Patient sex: F
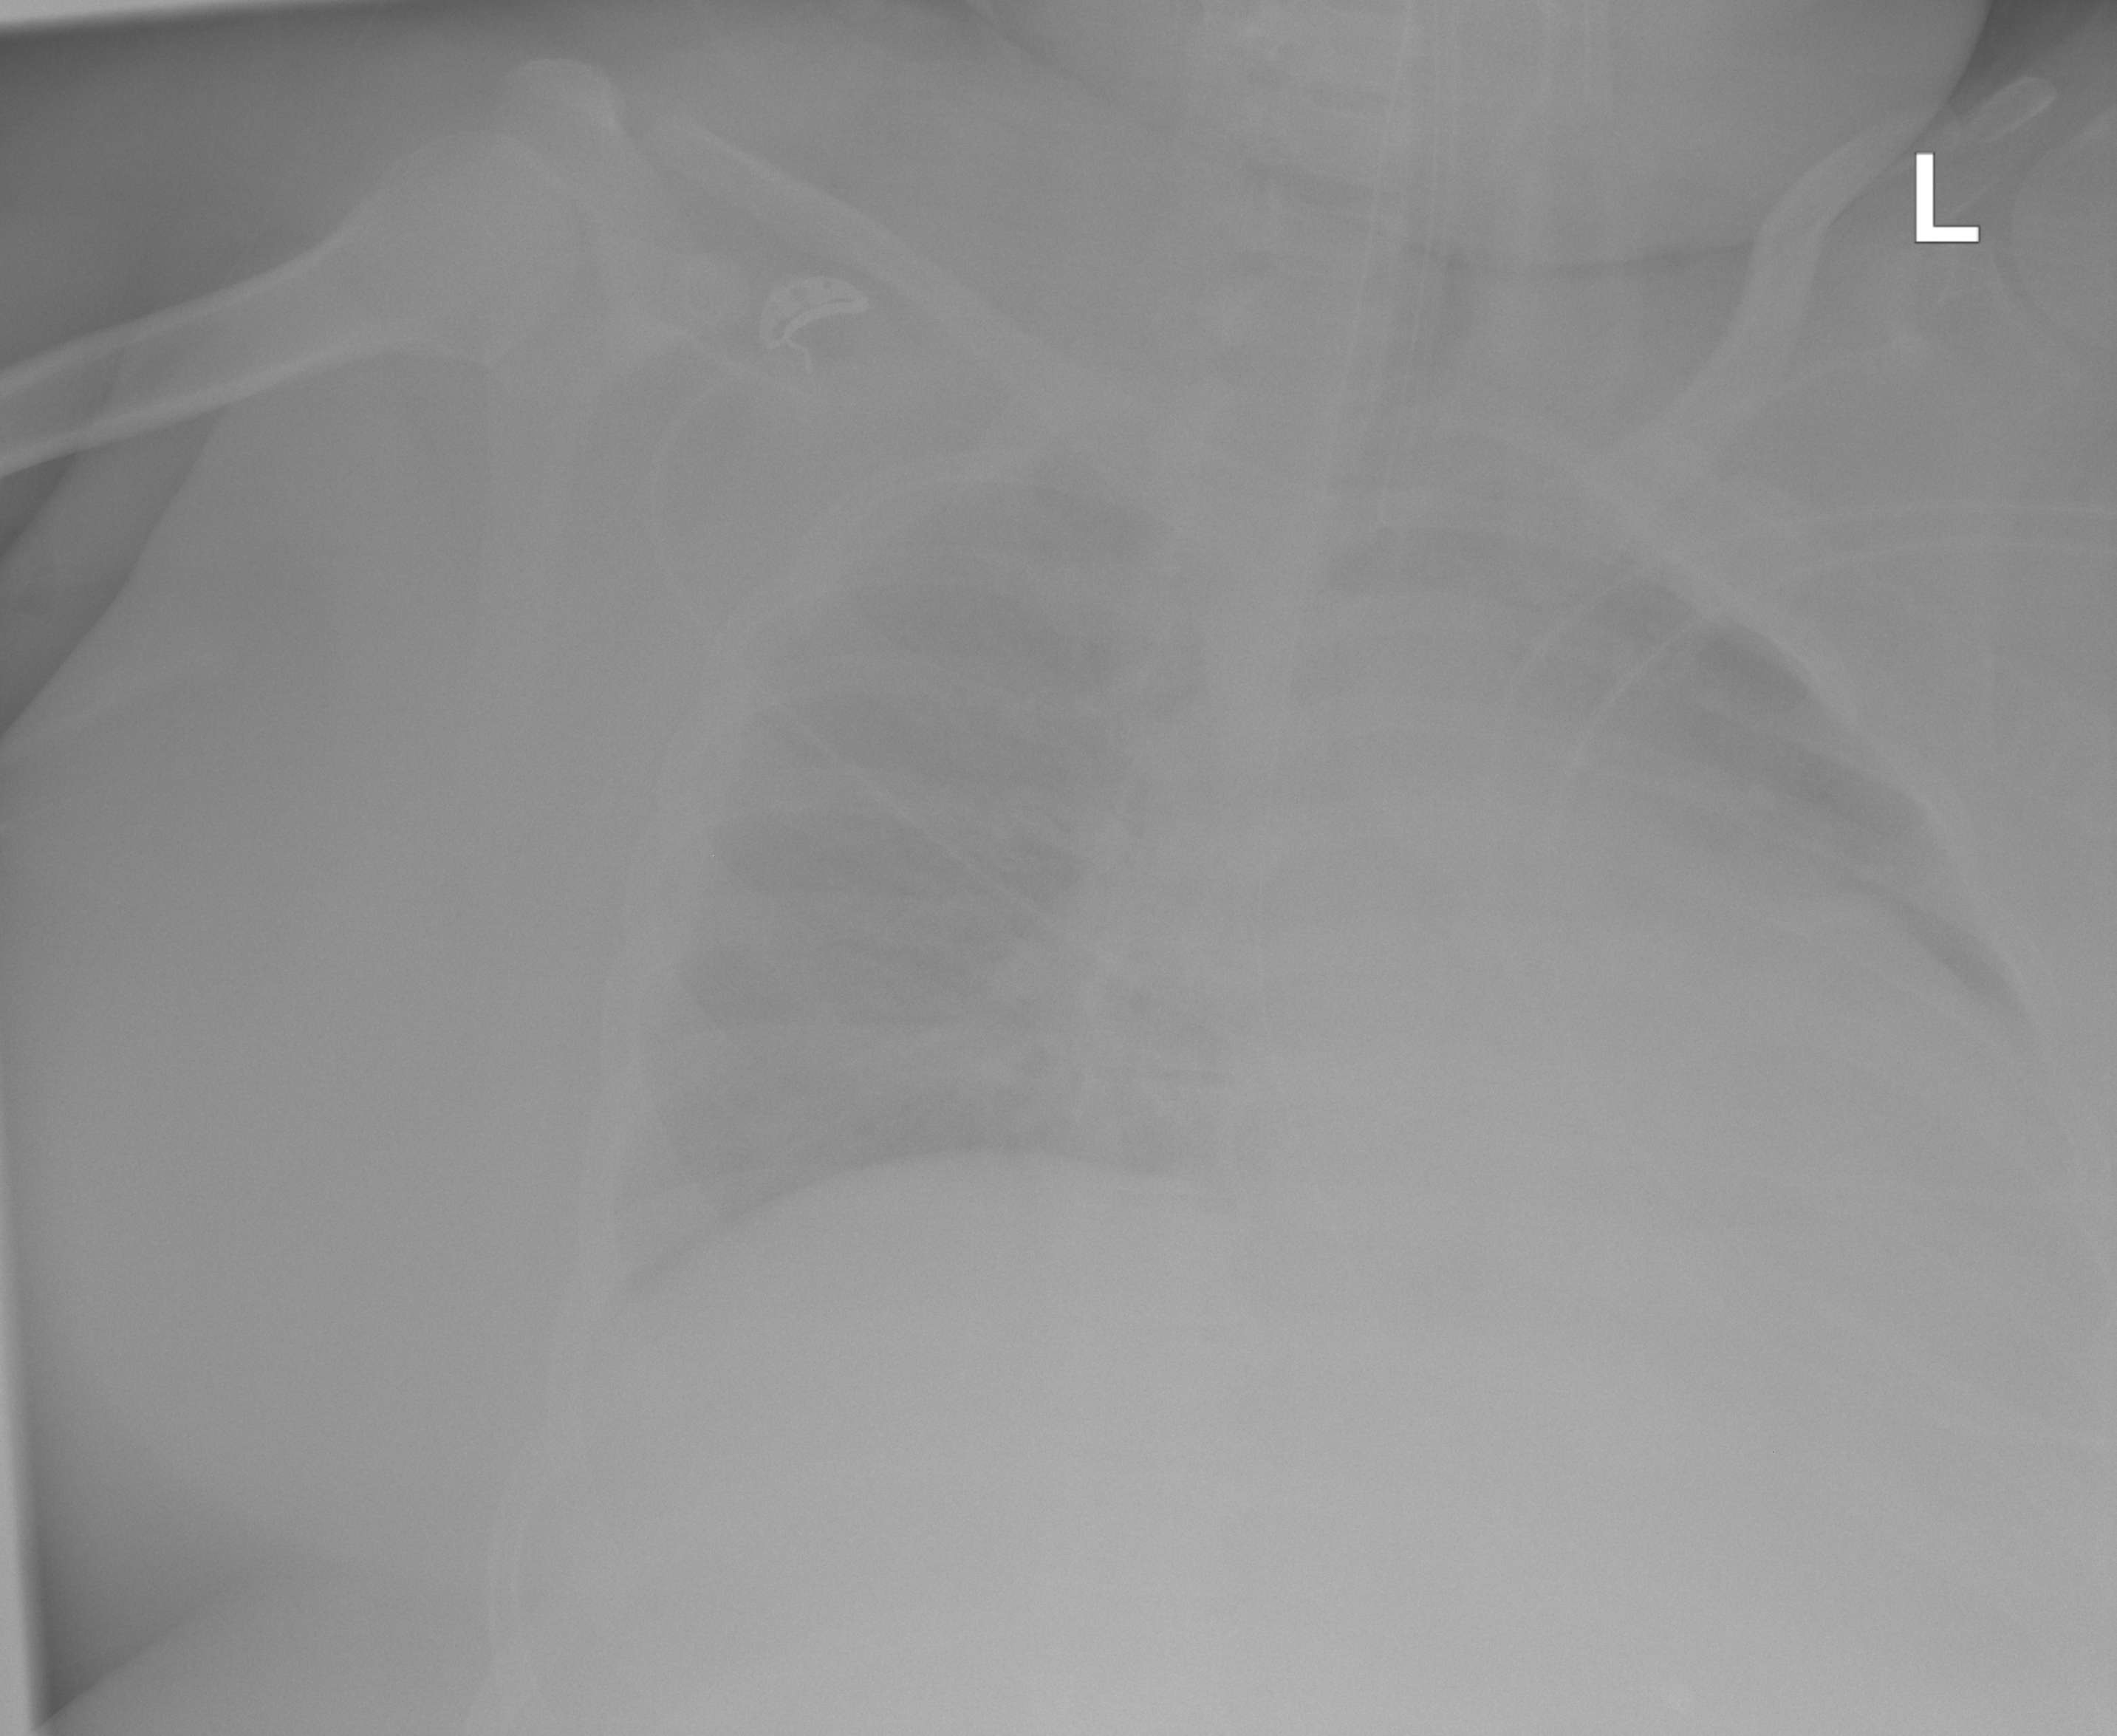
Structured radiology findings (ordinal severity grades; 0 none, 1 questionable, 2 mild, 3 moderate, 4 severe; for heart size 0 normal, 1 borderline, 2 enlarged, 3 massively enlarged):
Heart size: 2
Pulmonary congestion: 2
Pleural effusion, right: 0
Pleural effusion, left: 0
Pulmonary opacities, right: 2
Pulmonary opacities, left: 0
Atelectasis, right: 0
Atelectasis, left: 0